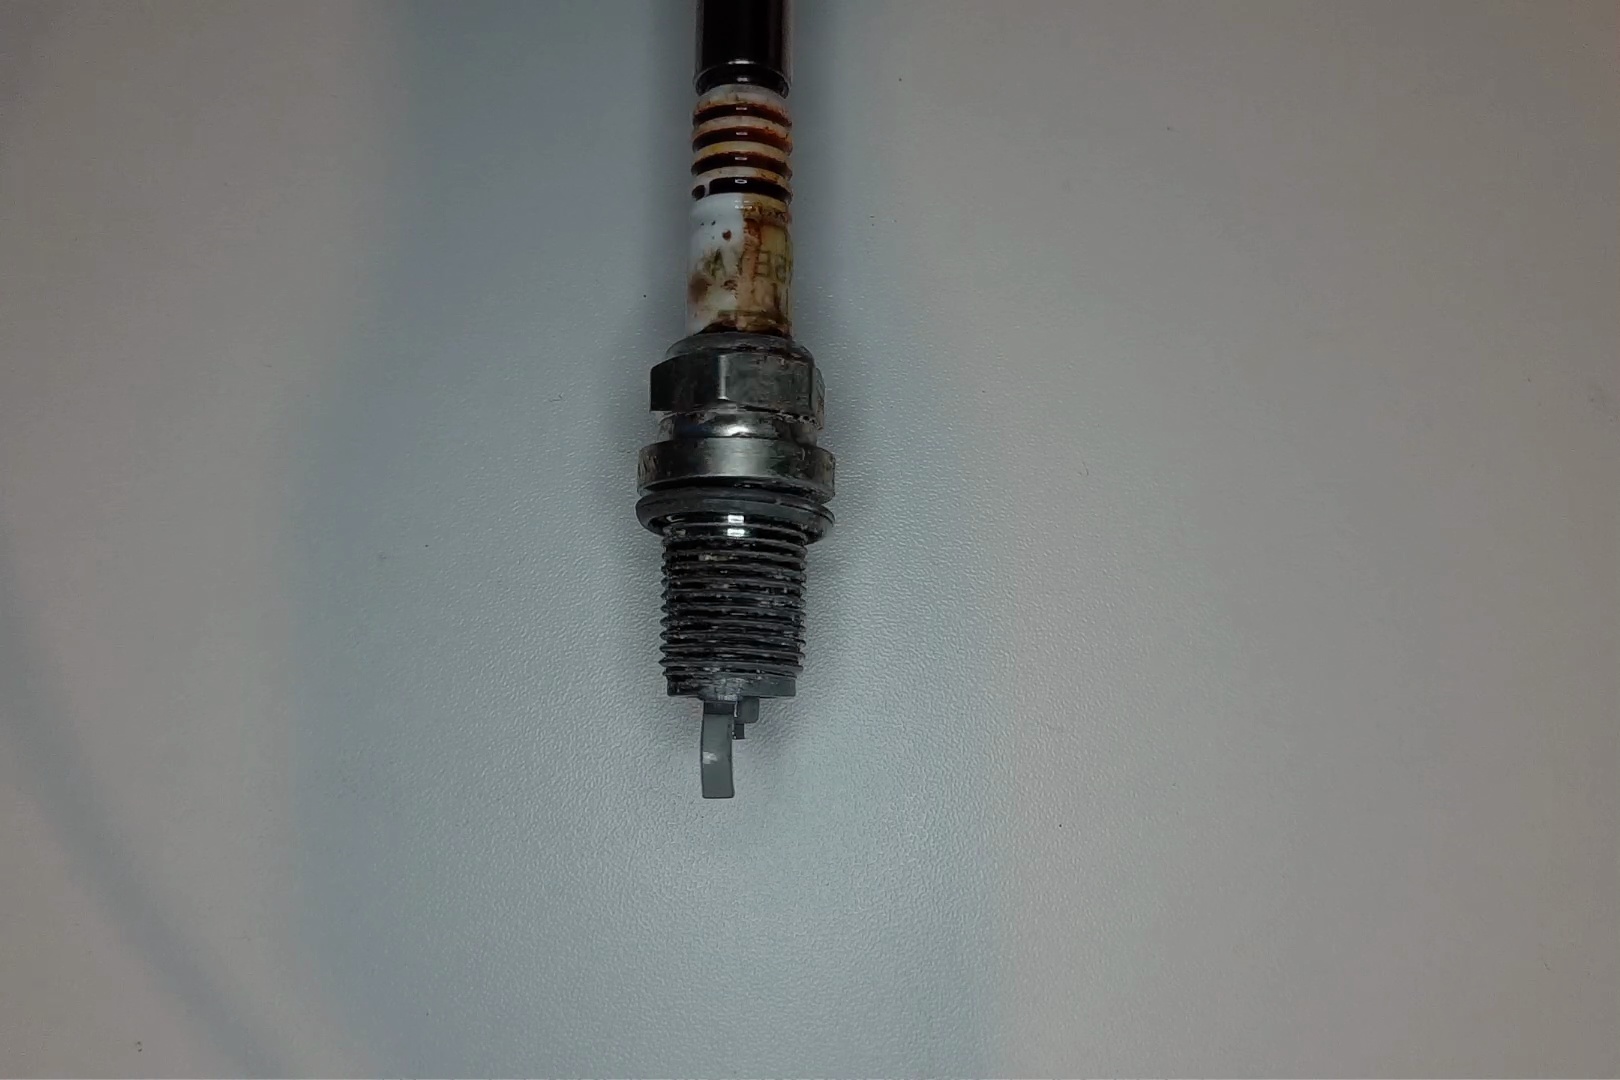
Label: anomaly